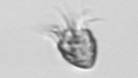
Label: Ciliophora